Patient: sex F, age 75
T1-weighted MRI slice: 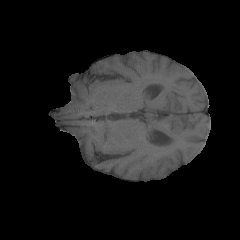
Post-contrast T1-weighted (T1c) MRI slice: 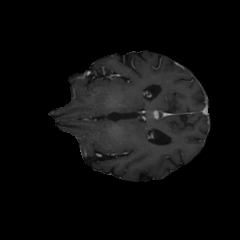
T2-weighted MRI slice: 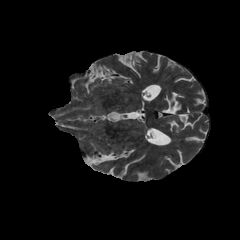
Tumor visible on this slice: no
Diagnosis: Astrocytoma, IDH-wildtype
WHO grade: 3